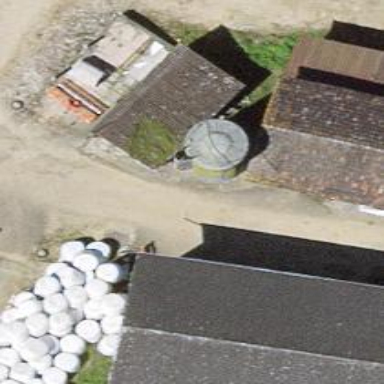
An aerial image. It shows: Silo.